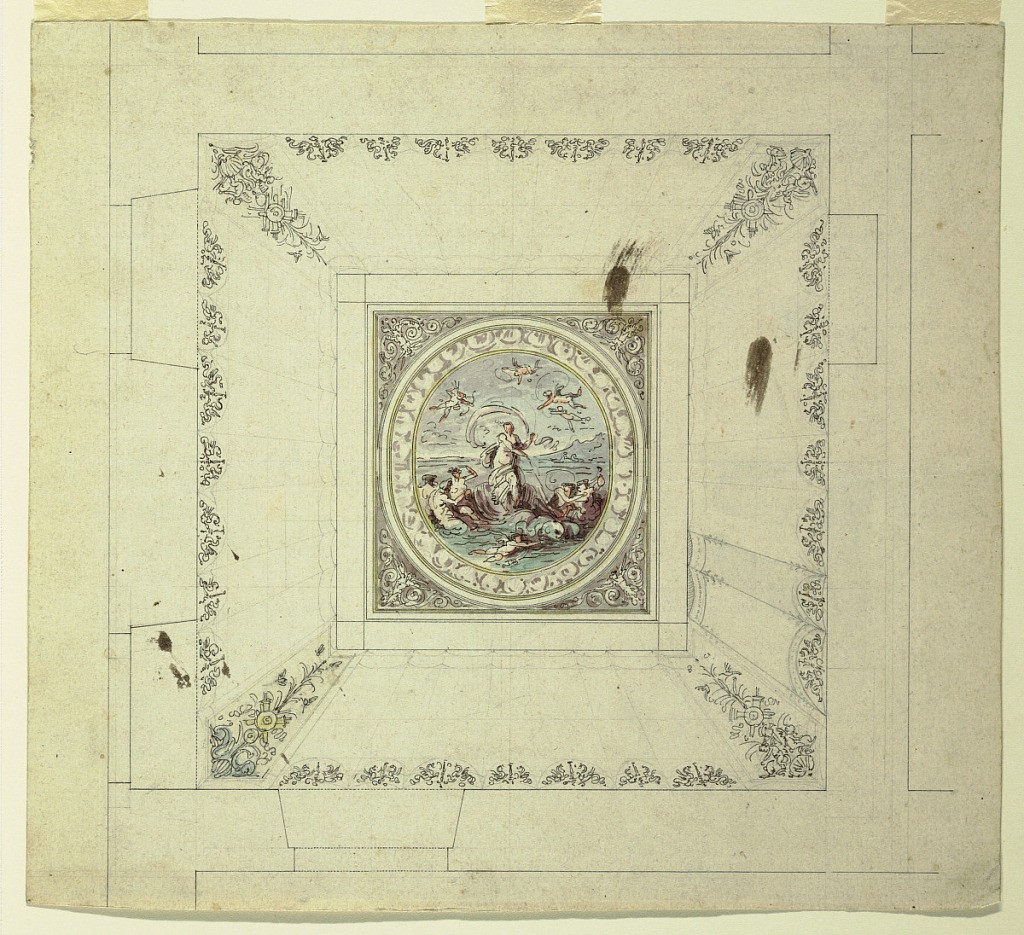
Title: Design for Ceiling with Triumph of Galatea
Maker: Felice Giani, Italian, 1758–1823
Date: ca. 1800
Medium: Pen and brown and black ink, brush with watercolor over traces of graphite on paper
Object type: Drawing
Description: Horizontal rectangle. Drawn into plan of room. Center oval representation of pageant of Amphitrite framed in oblong frame and facing door. Curtains fastened to it and to edges of ceiling, like sides of tent, which forms arch below, containing crouching dragons beside candelabrum. Oblique hexagonal panels connect corners of ceiling of frame, containing candelabra.